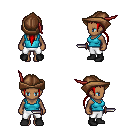
a pixel art fantasy rpg character, female body template, human, dark skin, teal pirate shirt, white pants, red ponytail hairstyle, leather cap, black shoes, dagger, four views (front, back, left, right), 2x2 character sprite sheet, small pixel art, hard edges, no anti-aliasing